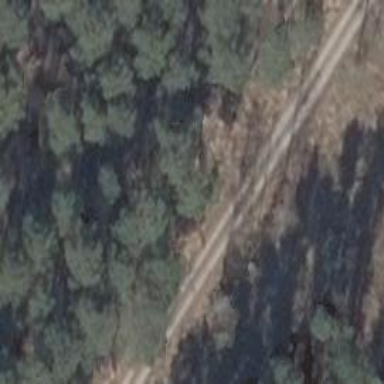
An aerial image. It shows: Gravel track with grade2 quality.